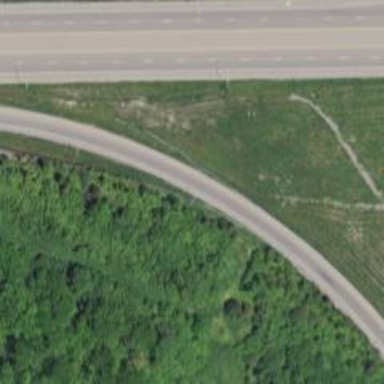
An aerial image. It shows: Trunk link highway.